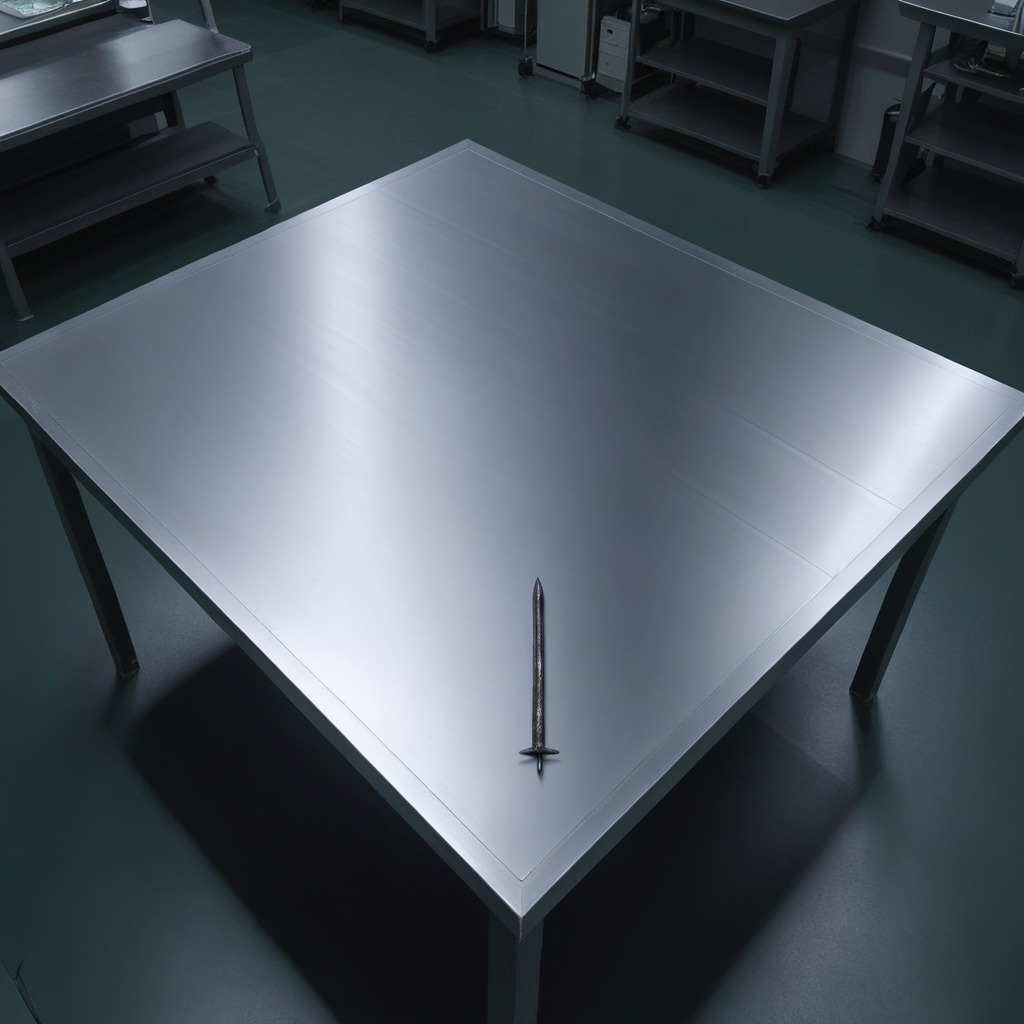
A nail is lying on the tabletop.